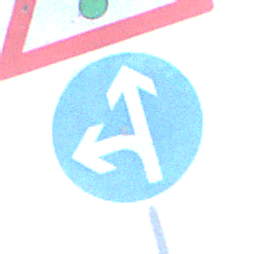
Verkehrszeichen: VorgeschriebeneFahrtrichtungGeradeausOderLinks
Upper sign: Lichtzeichenanlage
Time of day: Midday
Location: Outdoor (Suburban)
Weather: PartlyCloudy
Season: NotSpecified
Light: Natural